Question: I am working on android application which connects android device via USB to mega adk 2560 board. When I connect my android device to adk board and open my application it asks me to choose adk mode in dialog box. I don't want that dialog instead I want that it should auto connect to the board.
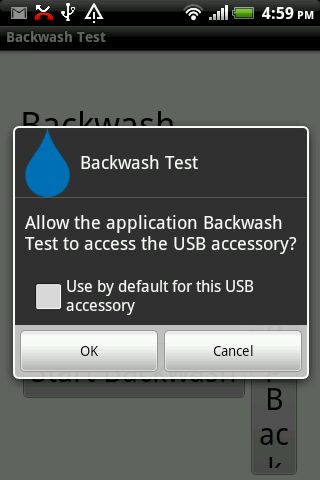
Answer: I am not sure you will be able to ignore this dialog with normal devices
> Its android devices policies to notify user when some external USB
connected .
It may required to embed new device which programmed like to not show that kind of notification and its normally unusual